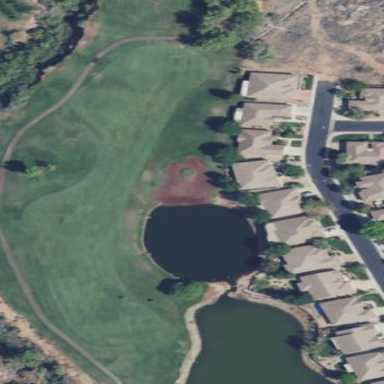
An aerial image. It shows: Area of rough grass used for golf.